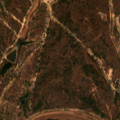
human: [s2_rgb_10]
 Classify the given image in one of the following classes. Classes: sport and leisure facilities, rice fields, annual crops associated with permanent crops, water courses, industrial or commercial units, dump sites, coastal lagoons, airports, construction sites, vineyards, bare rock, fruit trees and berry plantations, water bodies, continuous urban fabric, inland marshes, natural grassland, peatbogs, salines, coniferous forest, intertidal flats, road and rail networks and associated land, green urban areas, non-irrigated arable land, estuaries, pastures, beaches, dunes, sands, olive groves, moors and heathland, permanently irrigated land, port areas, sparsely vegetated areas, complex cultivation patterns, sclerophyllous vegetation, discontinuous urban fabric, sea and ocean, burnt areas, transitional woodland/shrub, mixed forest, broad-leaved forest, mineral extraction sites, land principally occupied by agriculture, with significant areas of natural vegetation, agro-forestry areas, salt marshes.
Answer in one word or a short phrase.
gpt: rice fields, complex cultivation patterns, agro-forestry areas, broad-leaved forest